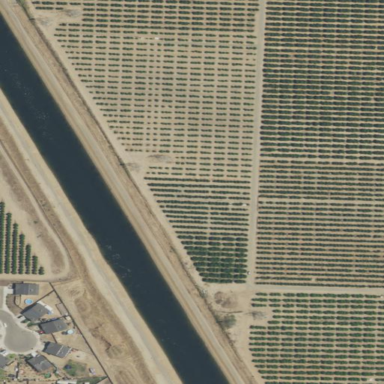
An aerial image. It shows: Orange orchard with rows of vibrant orange trees.